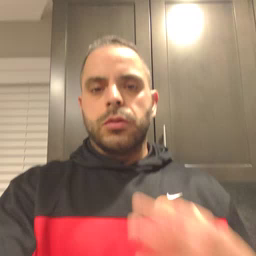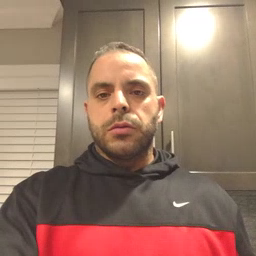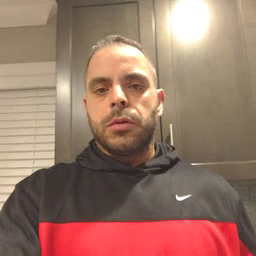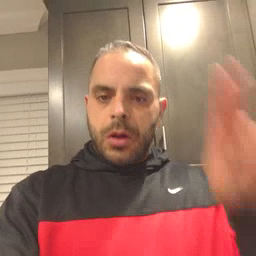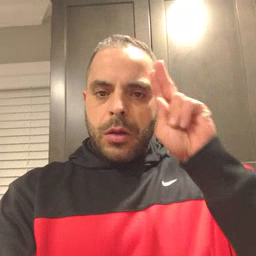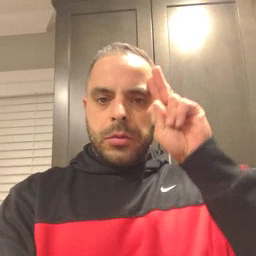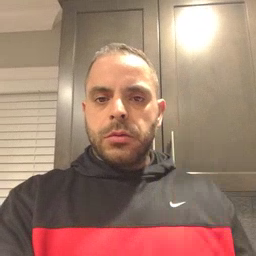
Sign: uncle